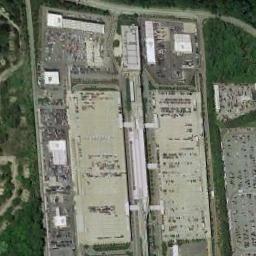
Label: parking_lot